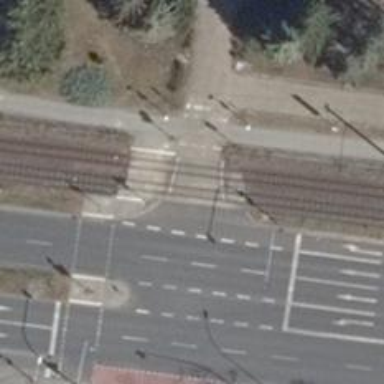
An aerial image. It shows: Railway crossing with traffic signals.